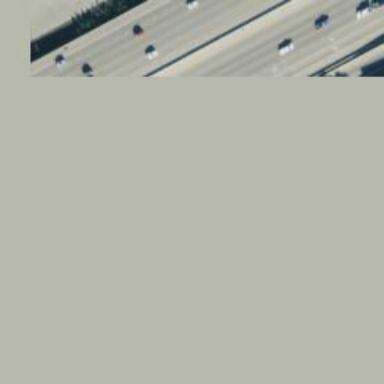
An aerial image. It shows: Motorway link.